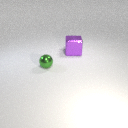
large purple metal cube to the right of small green metal sphere